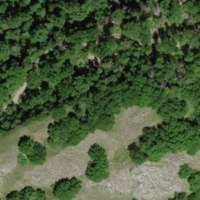
EUNIS habitat code: 41
Species observed at this site:
Hippocrepis emerus
Opuntia humifusa
Neotinea ustulata